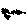
Label: cloud